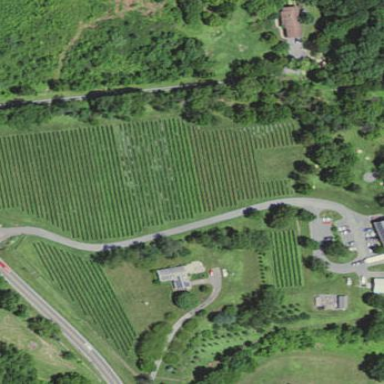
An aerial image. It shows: Vineyard with grape crops.